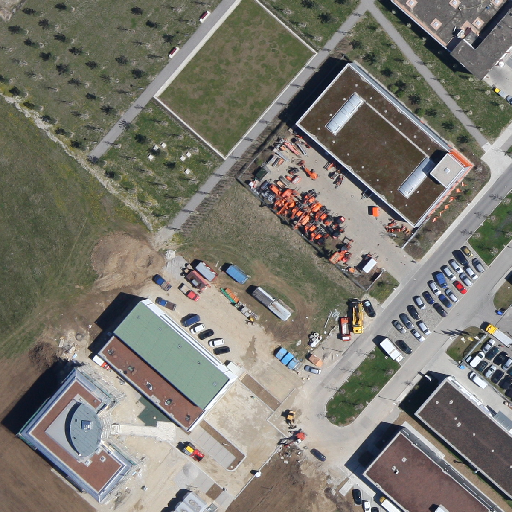
Referring expression: heavy-duty vehicle